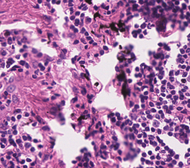
Tumor epithelial tissue: no
Tumor-associated stroma tissue: yes
Normal tissue: no